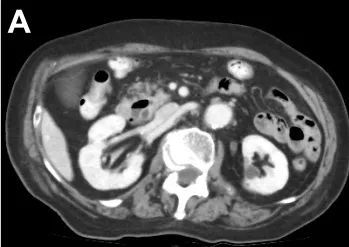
Contrast-enhanced axial CT of the abdomen and pelvis. . Contrast-enhanced CT demonstrated a significant improvement of the inflammation in the pancreatic head.
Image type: radiology (ct)